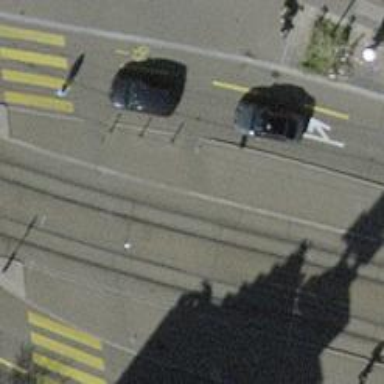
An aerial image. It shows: Tram crossing on the railway.